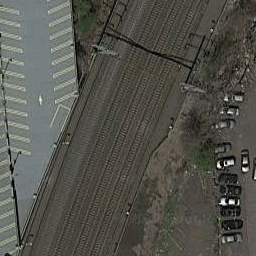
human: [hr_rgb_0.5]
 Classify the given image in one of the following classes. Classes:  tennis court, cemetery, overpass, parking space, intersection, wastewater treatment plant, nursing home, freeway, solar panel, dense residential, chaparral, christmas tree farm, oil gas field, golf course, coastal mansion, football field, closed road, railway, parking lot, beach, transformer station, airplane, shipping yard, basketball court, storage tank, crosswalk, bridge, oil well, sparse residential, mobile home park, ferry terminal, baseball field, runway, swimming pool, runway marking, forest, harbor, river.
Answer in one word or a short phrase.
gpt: railway